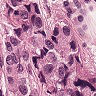
Metastatic tissue present: yes